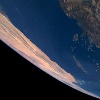
Label: water